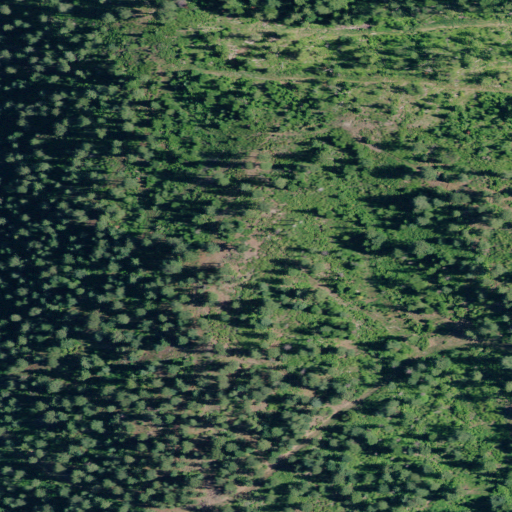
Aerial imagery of mountain in Idaho named Bull Run Peak containing evergreen forest and shrub